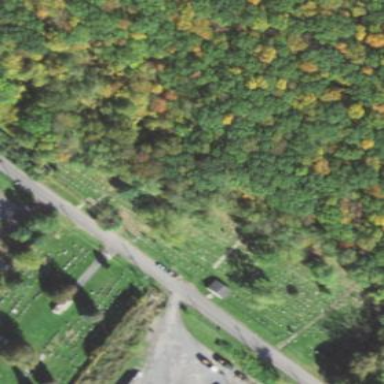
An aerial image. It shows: Cemetery.